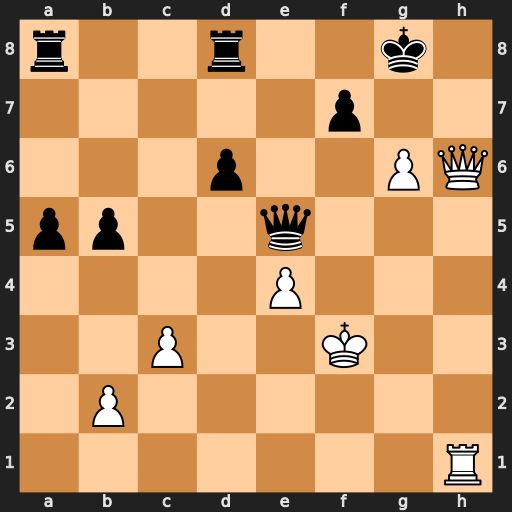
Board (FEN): r2r2k1/5p2/3p2PQ/pp2q3/4P3/2P2K2/1P6/7R
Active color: w
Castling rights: -
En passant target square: -
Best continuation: Qh7+ Kf8 Qxf7#